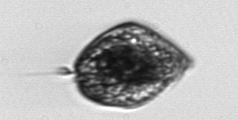
Label: Prorocentrum_micans